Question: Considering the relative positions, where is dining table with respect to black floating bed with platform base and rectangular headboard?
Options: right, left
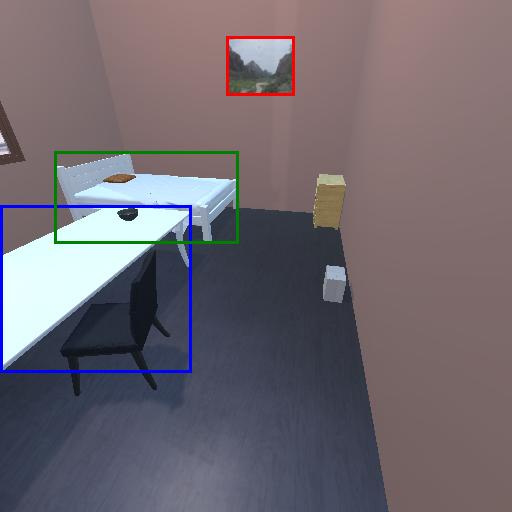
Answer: right